Brain MRI, t1w sequence, axial 2D slice.
Patient: age 53, sex F, weight 90 kg, height 1.9 m
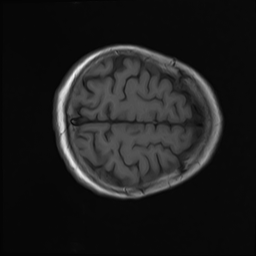